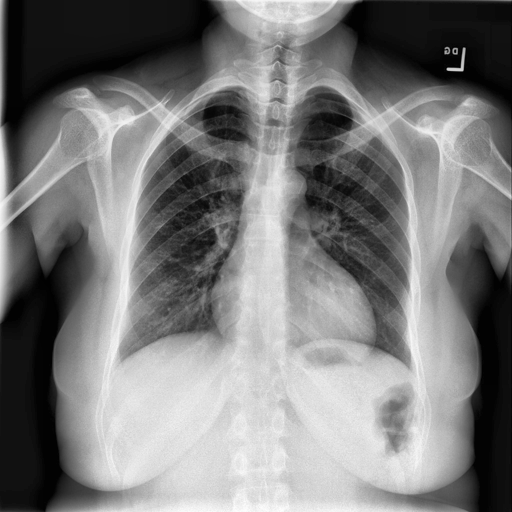
Finding: NORMAL